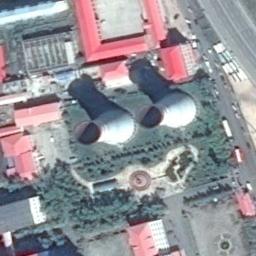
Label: thermal_power_station